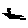
Label: moon